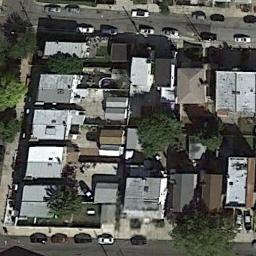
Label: dense_residential